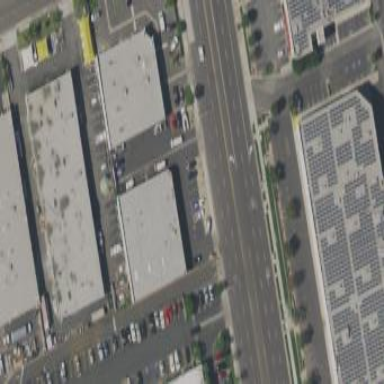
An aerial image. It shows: Commercial area.